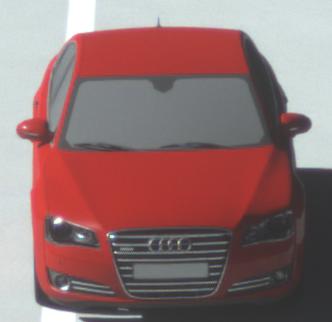
Make: Audi
Model: A8 D4
Model produced from: 2009
Model produced until: 2017
Doors: 4
Color: red
Road condition: dry road
Daytime: morning or afternoon
Contrast: high contrast